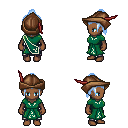
a pixel art fantasy rpg character, female body template, human, dark skin, sash dress, metal pants, white cyan long topknot hairstyle, leather cap, four views (front, back, left, right), 2x2 character sprite sheet, small pixel art, hard edges, no anti-aliasing